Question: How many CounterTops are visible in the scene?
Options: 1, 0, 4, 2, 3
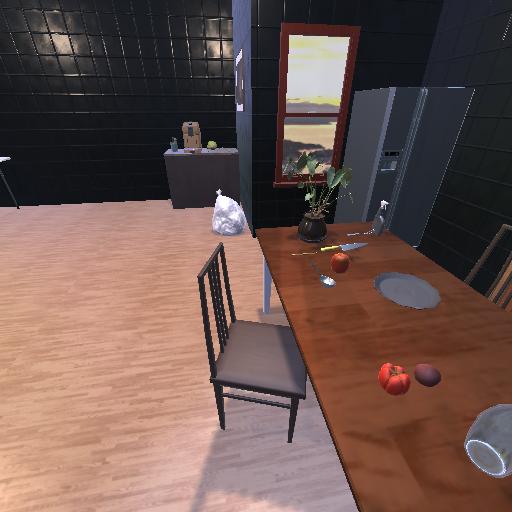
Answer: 1